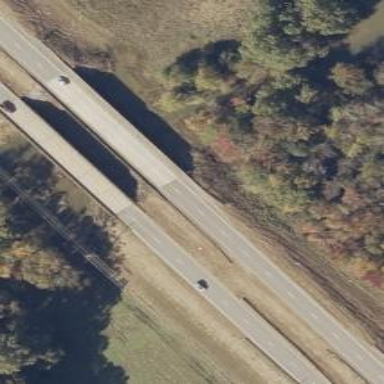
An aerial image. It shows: Trunk highway bridge.